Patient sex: M
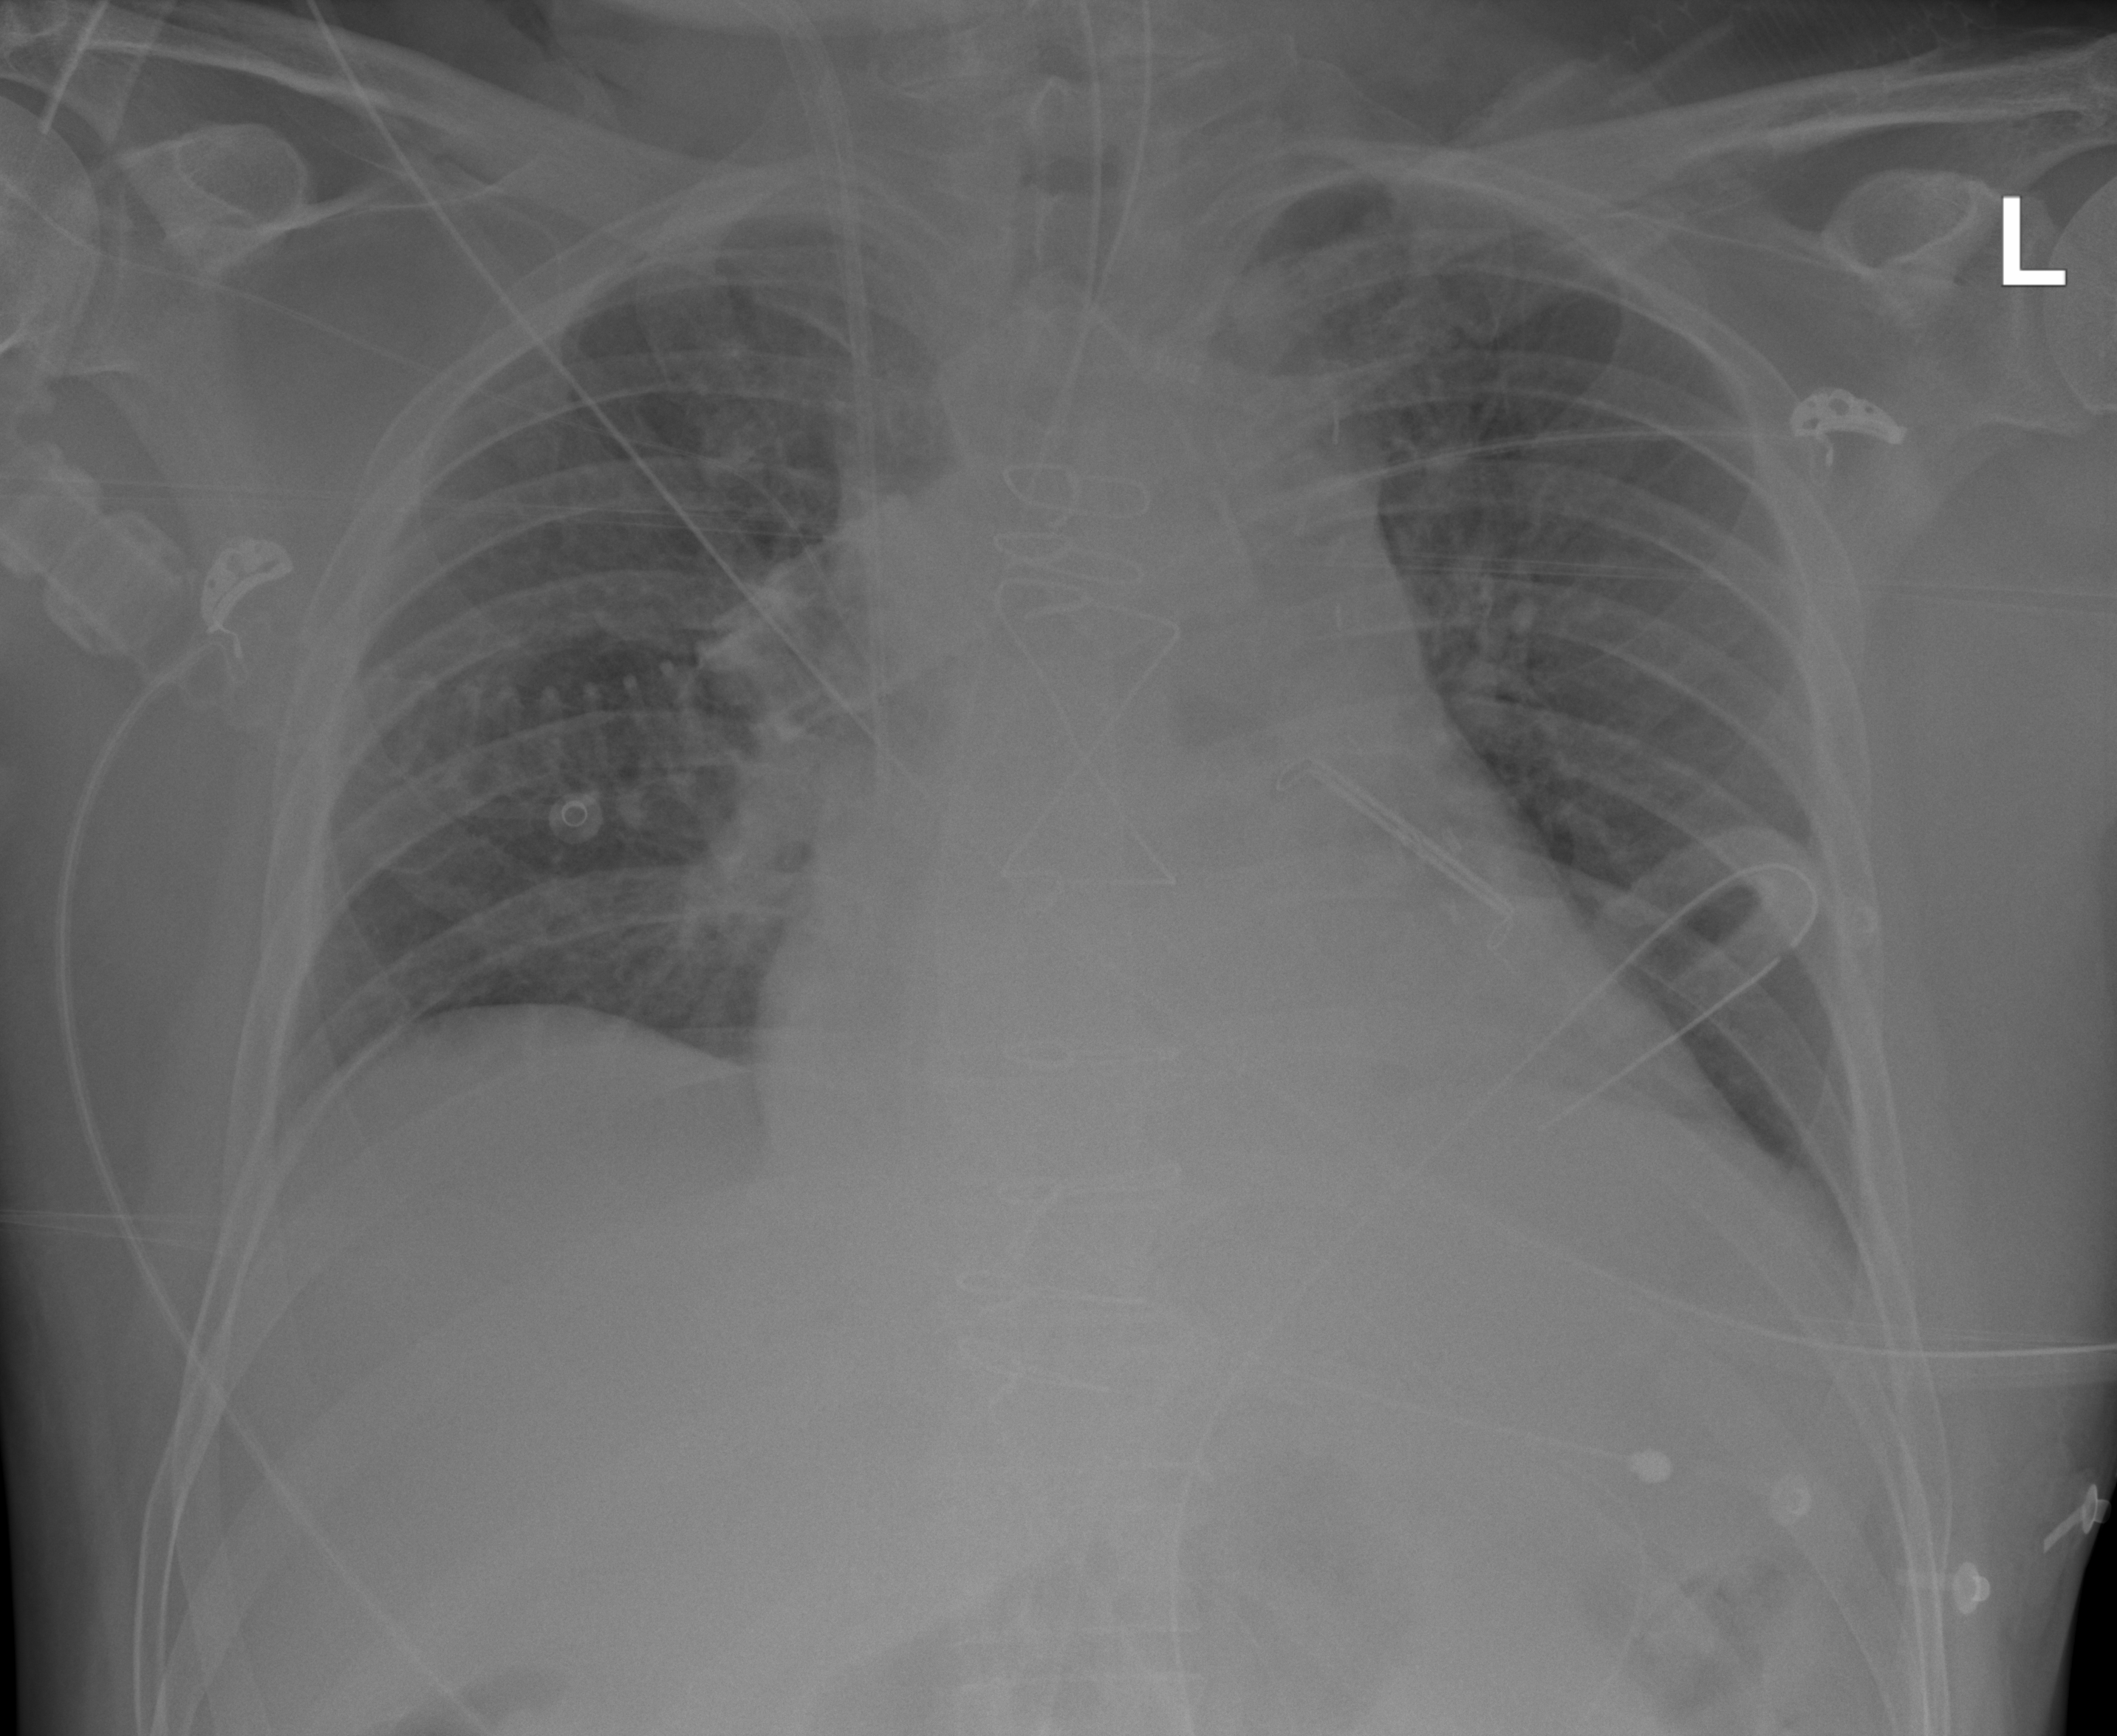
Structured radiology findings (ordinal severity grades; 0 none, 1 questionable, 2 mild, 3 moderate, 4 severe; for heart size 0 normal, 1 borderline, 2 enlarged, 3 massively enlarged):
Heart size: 2
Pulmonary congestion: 1
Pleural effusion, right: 0
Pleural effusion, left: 0
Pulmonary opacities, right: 0
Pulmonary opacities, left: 0
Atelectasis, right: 0
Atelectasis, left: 0